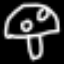
Label: mushroom